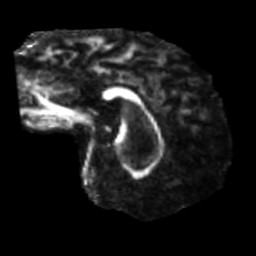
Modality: FA
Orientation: sagittal
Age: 56
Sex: male
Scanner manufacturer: siemens
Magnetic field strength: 3 T
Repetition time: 5.25 s
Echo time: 0.08 s